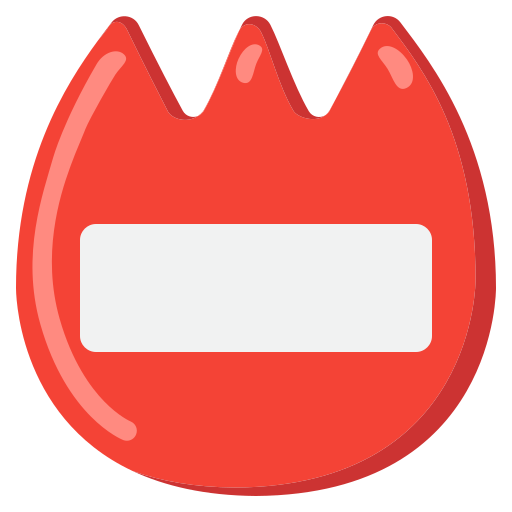
Emoji: 📛